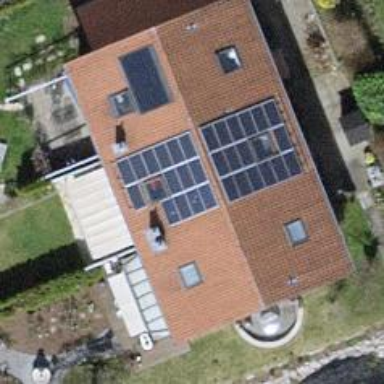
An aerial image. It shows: Solar power generator with photovoltaic panels.